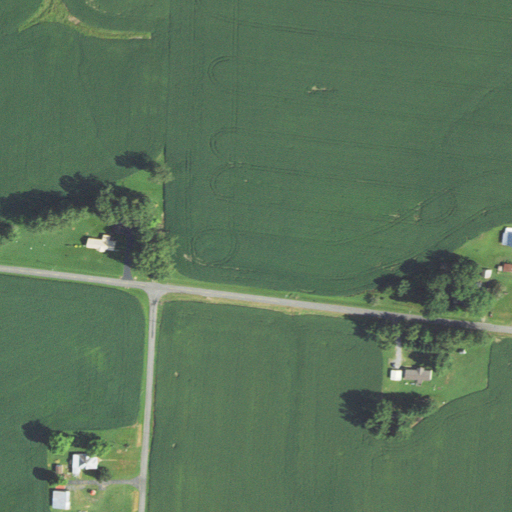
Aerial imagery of mountain in Kentucky named Beelers Hill containing cultivated crops, open development, and low intensity development